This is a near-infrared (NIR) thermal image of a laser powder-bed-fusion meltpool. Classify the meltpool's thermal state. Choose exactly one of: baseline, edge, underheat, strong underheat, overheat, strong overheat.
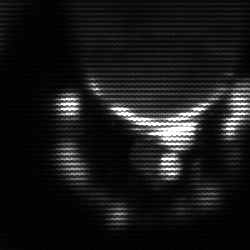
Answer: edge